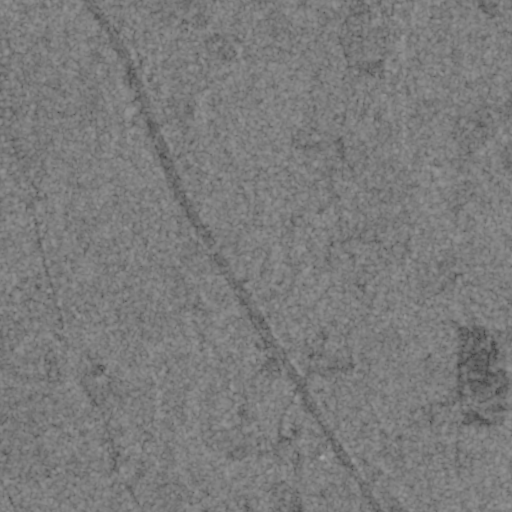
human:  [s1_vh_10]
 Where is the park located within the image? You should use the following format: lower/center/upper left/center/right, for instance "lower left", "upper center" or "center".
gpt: The park is located in the lower left of the image.
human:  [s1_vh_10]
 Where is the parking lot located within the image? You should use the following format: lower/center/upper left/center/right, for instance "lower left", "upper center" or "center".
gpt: The parking lot is located in the lower center of the image.
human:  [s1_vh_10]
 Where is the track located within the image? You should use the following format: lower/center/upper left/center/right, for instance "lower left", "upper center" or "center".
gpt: There is no track in the image.

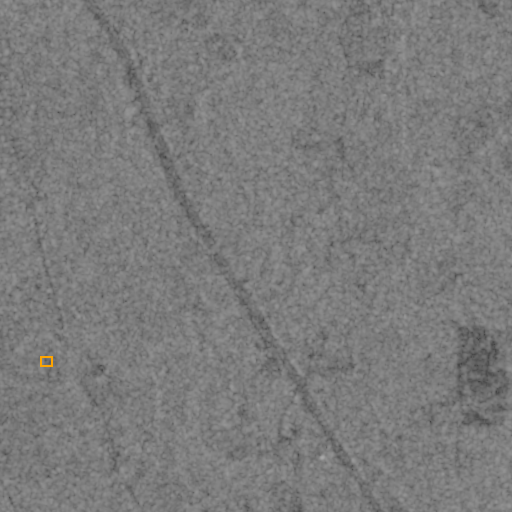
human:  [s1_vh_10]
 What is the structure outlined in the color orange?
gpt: The structure outlined in orange is a park.
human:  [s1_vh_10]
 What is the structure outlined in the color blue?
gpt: There is no blue outline.